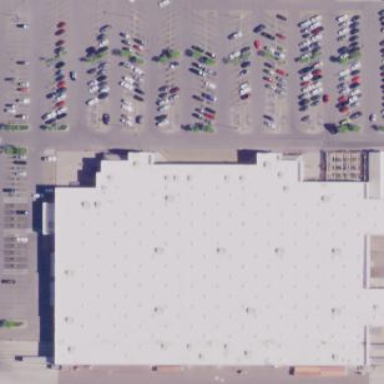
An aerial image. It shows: Retail building housing supermarket.